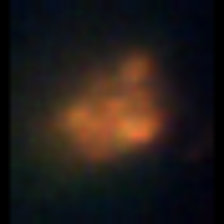
Taxon: Unknown_detritus
Group: Unknown